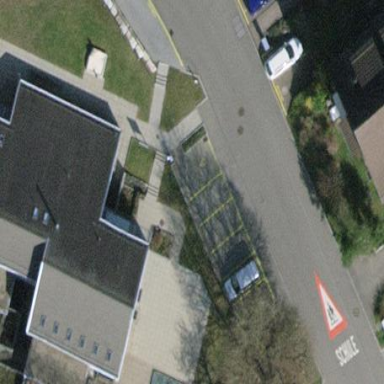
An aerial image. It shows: School.